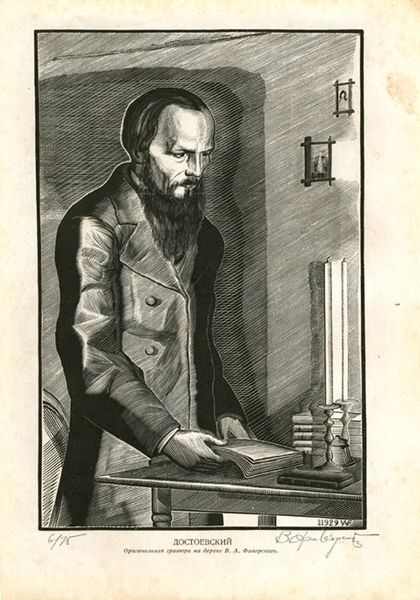
Titel: Dostoevskii, Dostoevskii
Künstler: Vladimir Andreevich Favorskii
Standort: Amherst (Massachusetts, USA)
Institution: Mead Art Museum, Amherst College
Schlagwörter: face, table, print, man, drawing, paper, black and white, frame, shadow, coat, etching, beard, desk, jacket, balding, candle, plate, forehead, serious, candlestick, photos, block, blockprint